【题型】解答题　【知识点】平面几何　【难度】easy
已知：如图，在 $\triangle ABC$ 与 $\triangle ADE$ 中，$BC=BA, DE=DA$。点 $D$ 是 $BC$ 边上一点，$\angle EDC = \angle BAD$，$AC$ 与 $DE$ 交于点 $O$。点 $F$，点 $G$ 分别是 $DE, BC$ 边上的中点。}

\noindent \textbf{求证：}

\noindent (1) $AF \cdot AC = AG \cdot AE$

\noindent (2) $2DF \cdot OE = OA \cdot CE$
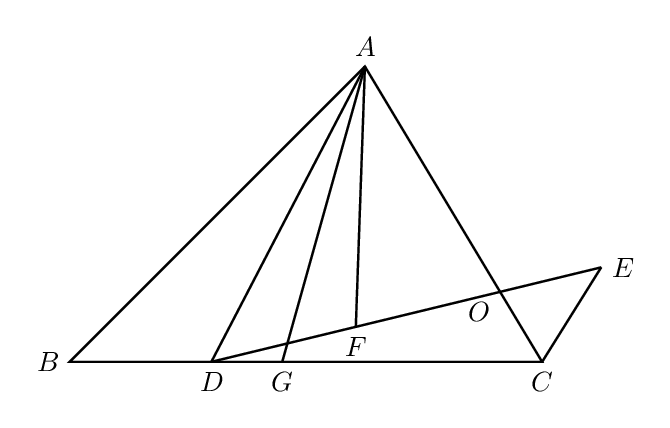
【解答】

\noindent \textbf{【答案】} (1)见解析；(2)见解析

\vspace{0.2cm}
\noindent \textbf{【详解】}
(1) 证明：$\because \angle EDC+\angle ADE=\angle B+\angle BAD$，$\angle EDC=\angle BAD$，
$\therefore \angle ADE=\angle B$，
$\because BC=BA$，$DE=DA$，
$\therefore \dfrac{AD}{AB}=\dfrac{DE}{BC}$，
$\therefore \triangle ADE\backsim\triangle ABC$，
$\because$点$F$、$G$分别是$DE$、$BC$边上的中点，
$\therefore \dfrac{AF}{AG}=\dfrac{AE}{AC}$，
$\therefore AF\cdot AC=AG\cdot AE$；

(2) 证明：$\because \triangle ADE\backsim\triangle ABC$，
$\therefore \angle DAE=\angle BAC$，
$\therefore \angle EAO=\angle BAD$，
$\therefore \angle EAO=\angle CDE$，
$\because \angle AOE=\angle DOC$，
$\therefore \triangle AOE\backsim\triangle DOC$，
$\therefore AO:OE=OD:OC$，
$\because \angle AOD=\angle COE$，
$\therefore \triangle AOD\backsim\triangle EOC$，
$\therefore AD:EC=OA:OE$，
$\therefore AD\cdot OE=OA\cdot CE$，
$\because F$是$DE$的中点，
$\therefore AD=DE=2DF$，
$\therefore 2DF\cdot OE=OA\cdot CE$．